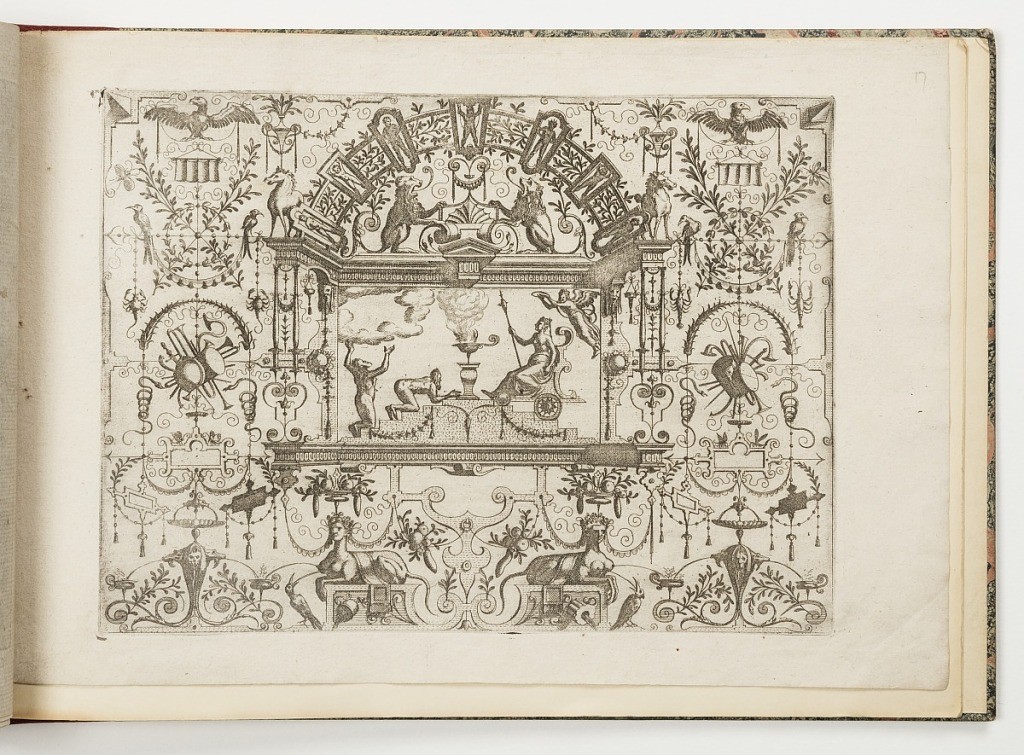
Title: Plate, from Grotteßco: in diverßche manieren
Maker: Hans Vredeman de Vries, Dutch, 1527 - ca. 1606
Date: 1564
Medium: Etching on laid paper
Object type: Print
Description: Grotesque panel. In center, two men kneel before a woman sitting in a chariot, over whose head a genius holds a crown; an incense burner stands on a pedestal between the two groups.